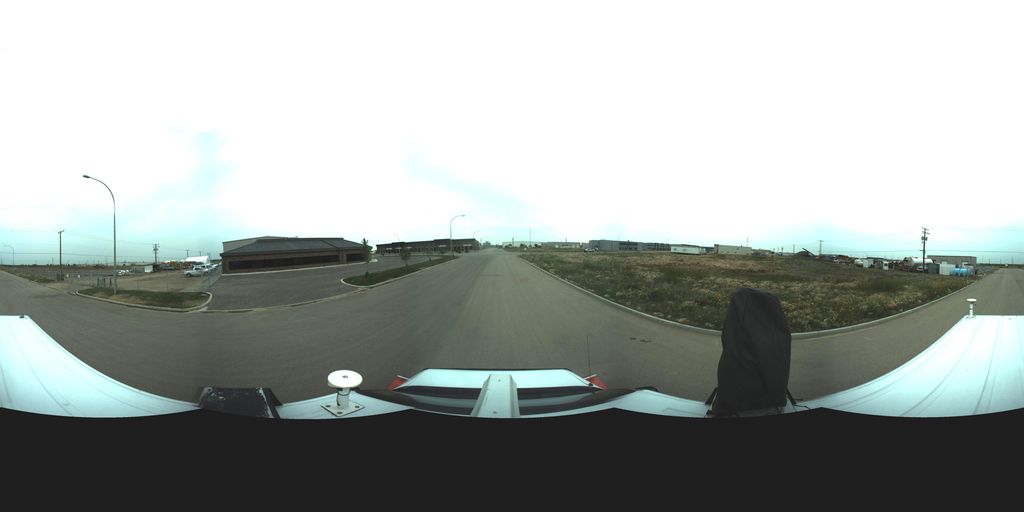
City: saskatoon